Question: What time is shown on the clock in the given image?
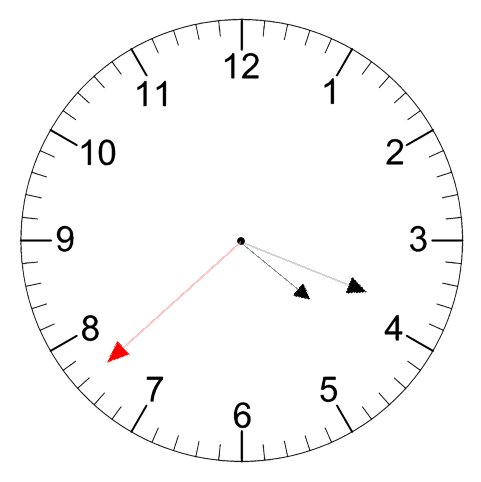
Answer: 04:18:38